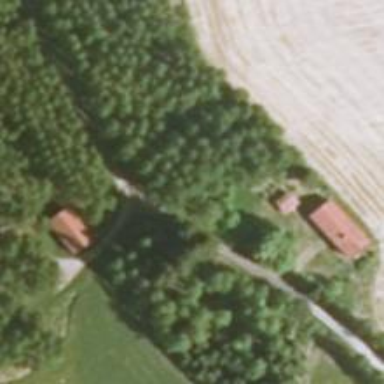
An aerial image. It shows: Shelter building.